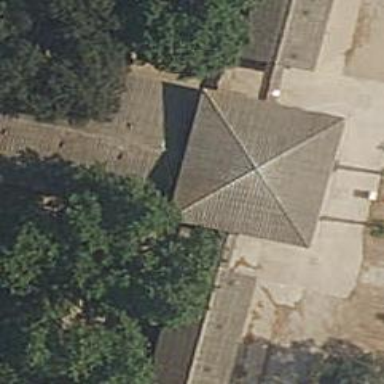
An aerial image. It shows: Part of building.